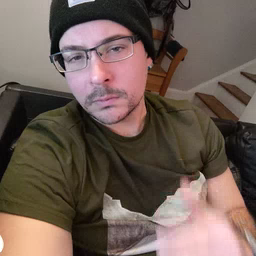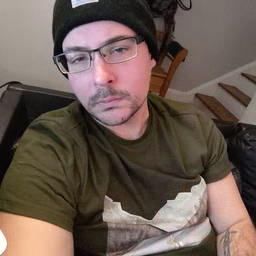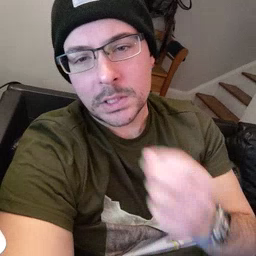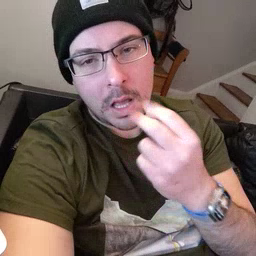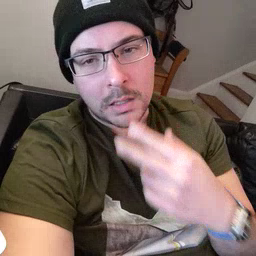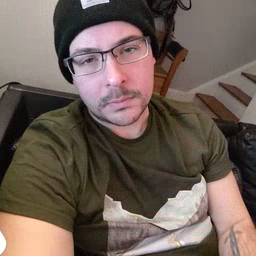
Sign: snack